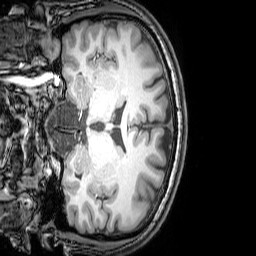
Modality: T1w
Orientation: coronal
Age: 25
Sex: male
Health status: healthy
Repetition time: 0.081 s
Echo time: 0.037 s